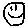
Label: smiley face